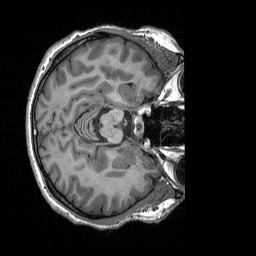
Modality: T1w
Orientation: axial
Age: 53
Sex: male
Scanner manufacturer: siemens
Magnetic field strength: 3 T
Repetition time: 2.4 s
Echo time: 0.00226 s